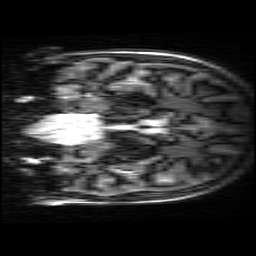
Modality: MP2RAGE
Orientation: coronal
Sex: female
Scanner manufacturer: siemens
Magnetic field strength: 3 T
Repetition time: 5 s
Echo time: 0.00355 s